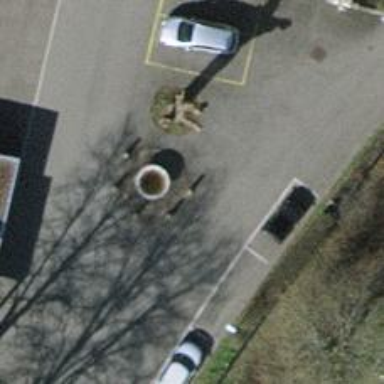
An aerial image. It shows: Concrete bollard.